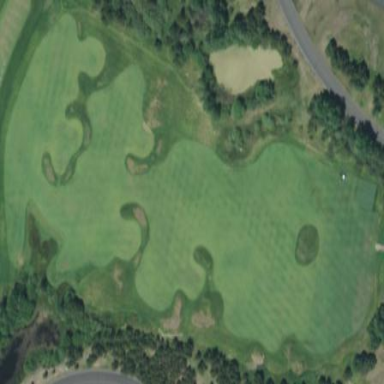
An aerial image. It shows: Grassy fairway on golf course.